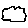
Label: cloud